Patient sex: M
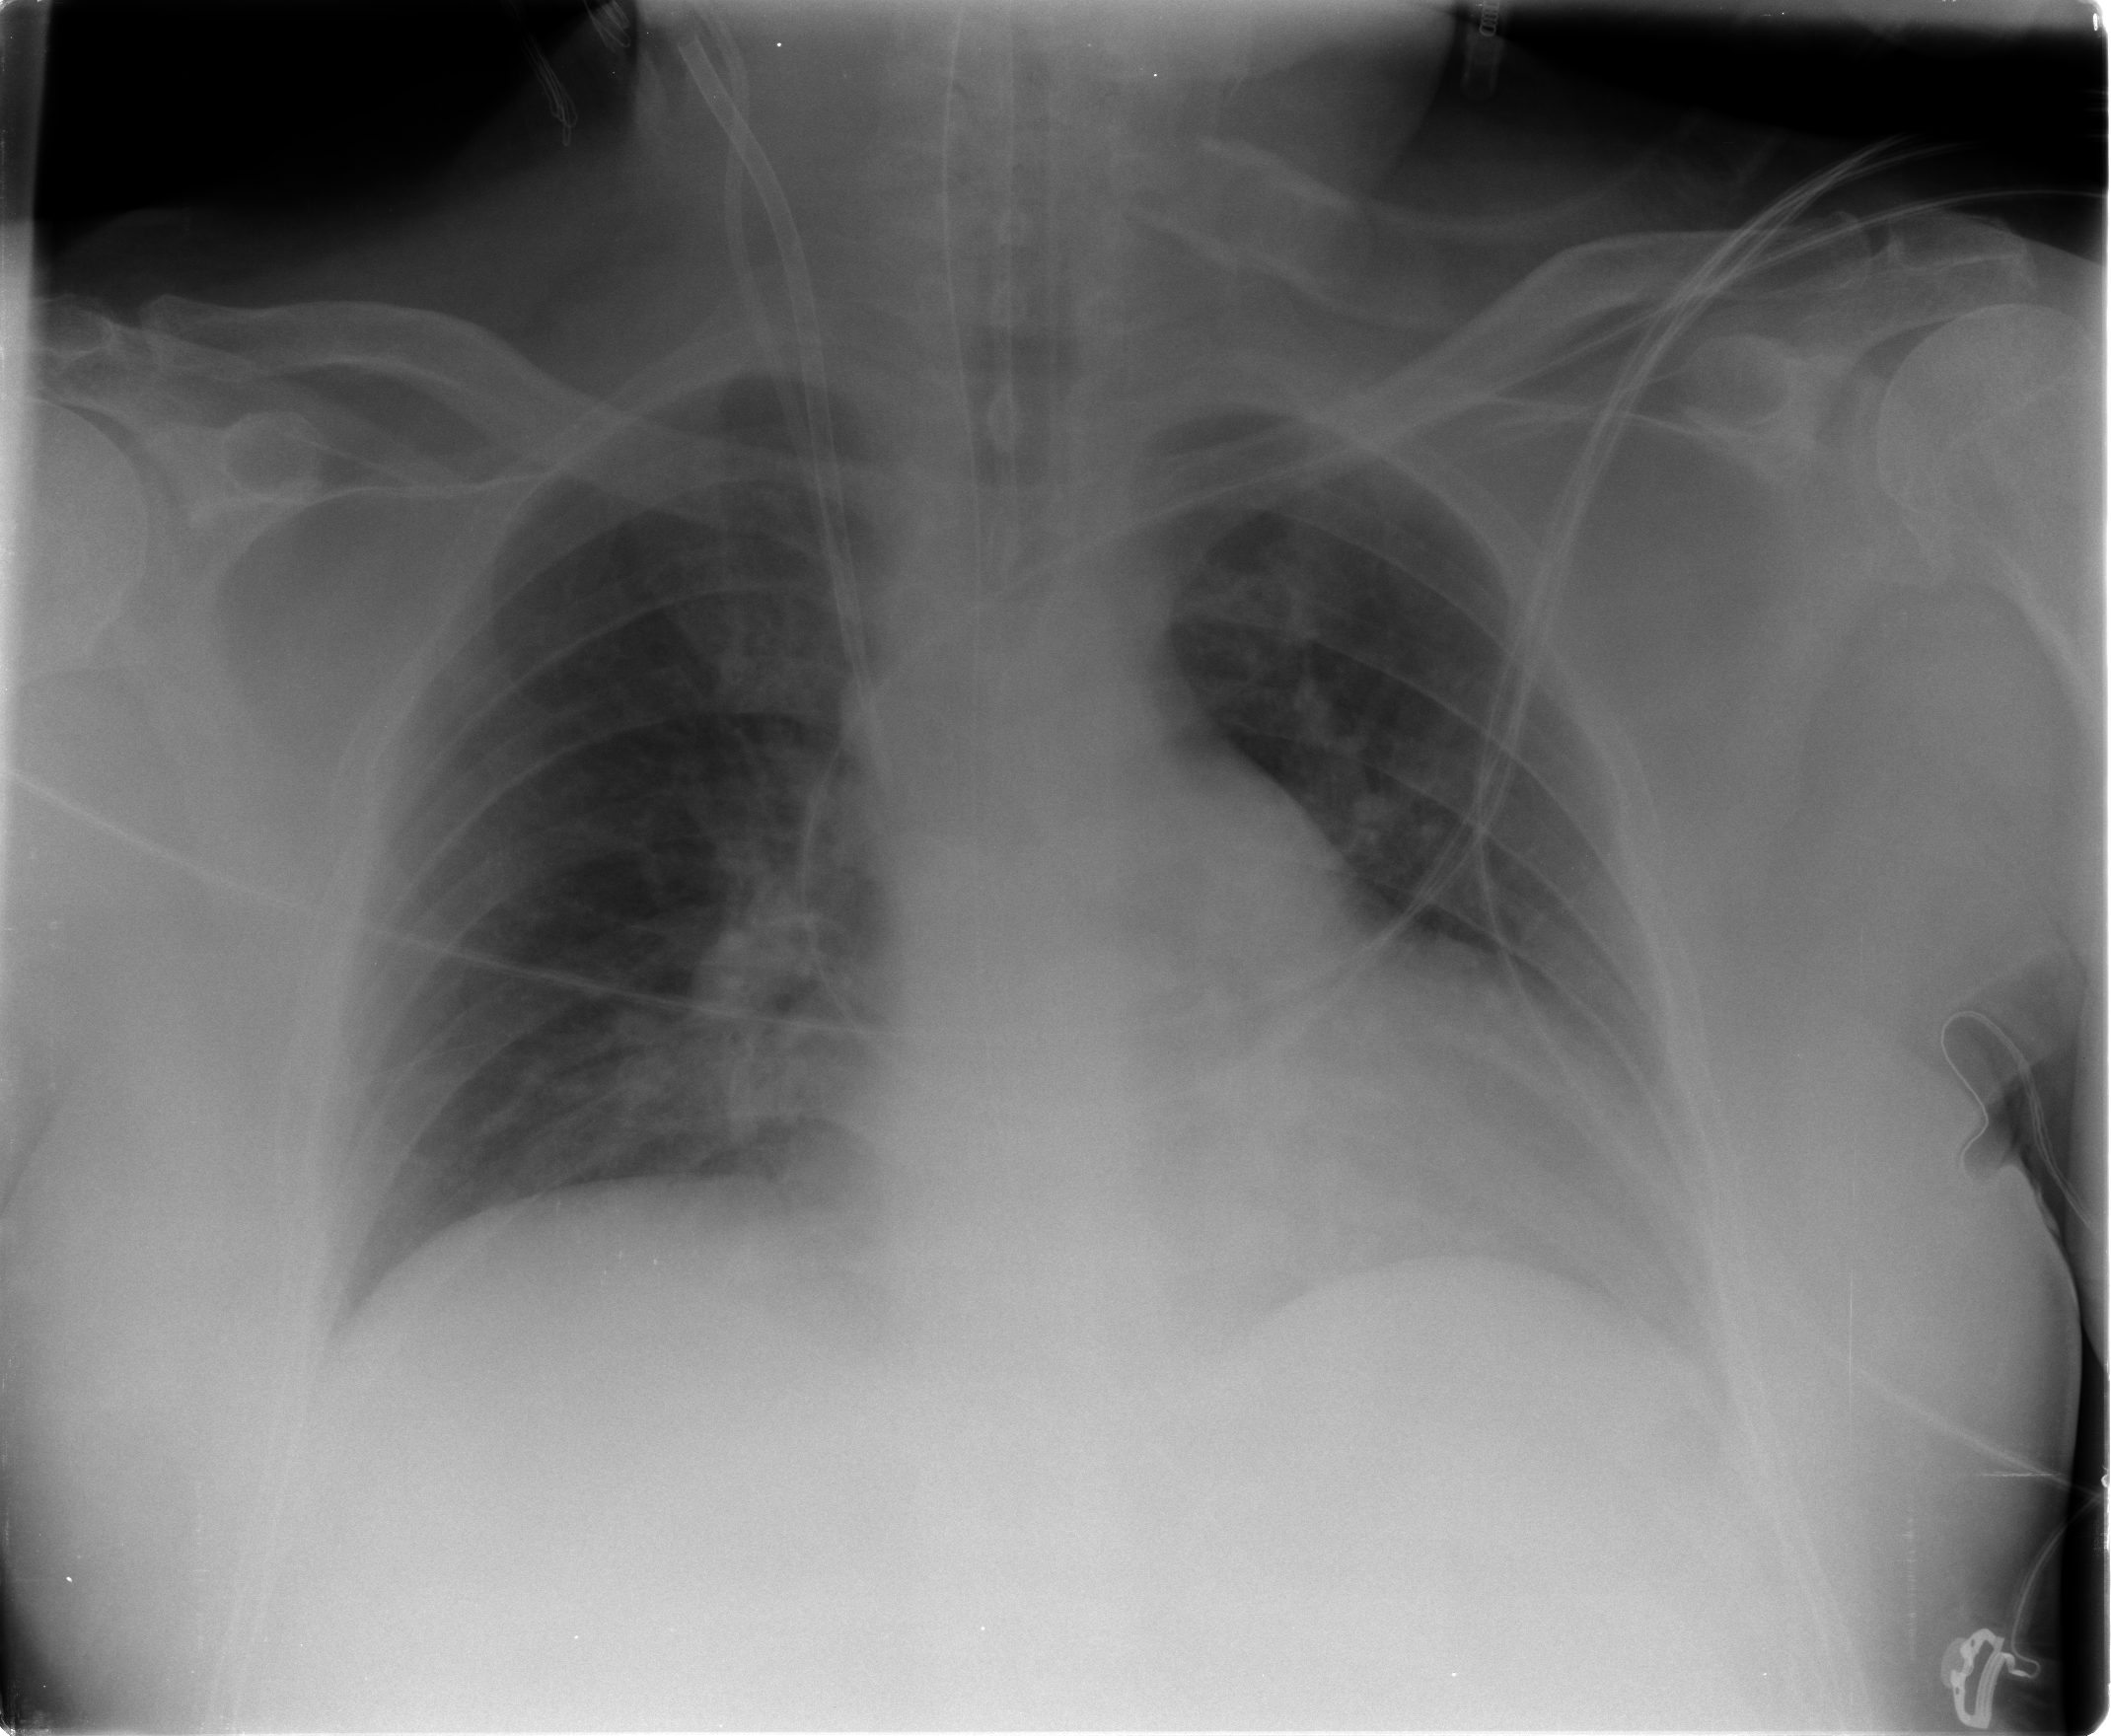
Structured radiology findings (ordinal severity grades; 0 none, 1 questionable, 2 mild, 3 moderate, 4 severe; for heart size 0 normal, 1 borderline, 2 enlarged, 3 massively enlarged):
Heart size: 2
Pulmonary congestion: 0
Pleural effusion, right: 0
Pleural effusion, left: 2
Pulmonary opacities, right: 0
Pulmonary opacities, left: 0
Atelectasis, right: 0
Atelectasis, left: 0